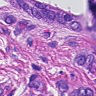
Metastatic tissue present: yes